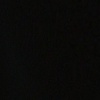
Label: space